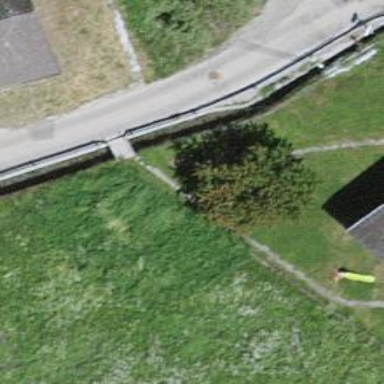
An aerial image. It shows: Footway bridge.